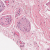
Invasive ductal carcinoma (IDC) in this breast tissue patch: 0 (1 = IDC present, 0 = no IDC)